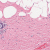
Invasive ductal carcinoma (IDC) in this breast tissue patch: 0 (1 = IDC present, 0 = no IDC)